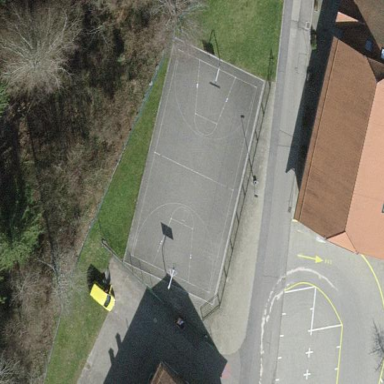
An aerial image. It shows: Basketball court on leisure land pitch.